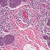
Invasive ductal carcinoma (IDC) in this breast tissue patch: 0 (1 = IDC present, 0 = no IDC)